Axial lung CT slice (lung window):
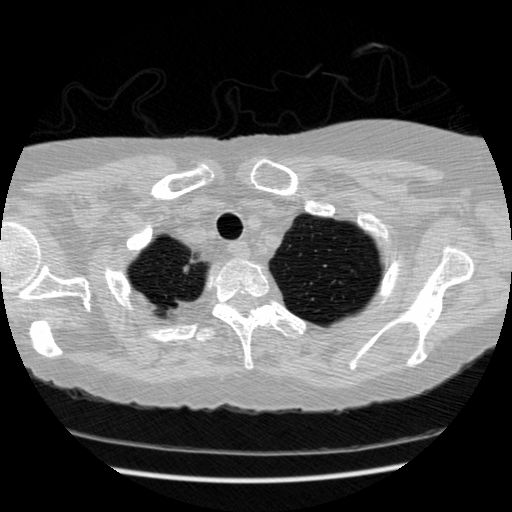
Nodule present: no